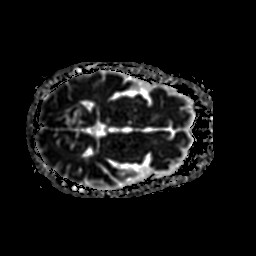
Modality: ADC
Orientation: axial
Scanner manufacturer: ge
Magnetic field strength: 1.5 T
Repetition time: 7.5 s
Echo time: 0.0964 s